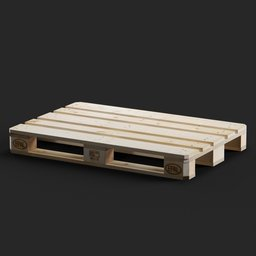
Label: tools